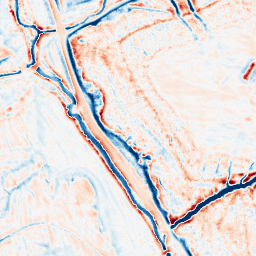
Category: edge_preserving
Decomposition family: bilateral
Decomposition parameters: d: 15
sigma_color: 50
sigma_space: 25
Upsampling method: bicubic
Upsampling parameters: scale: 4
Upsampling scale: 4